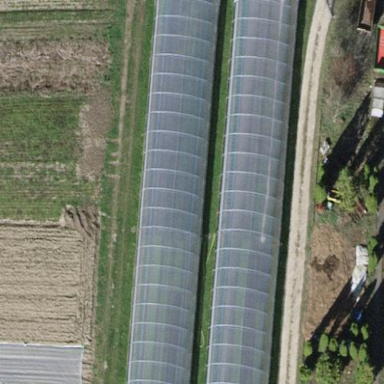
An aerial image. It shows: Greenhouse.